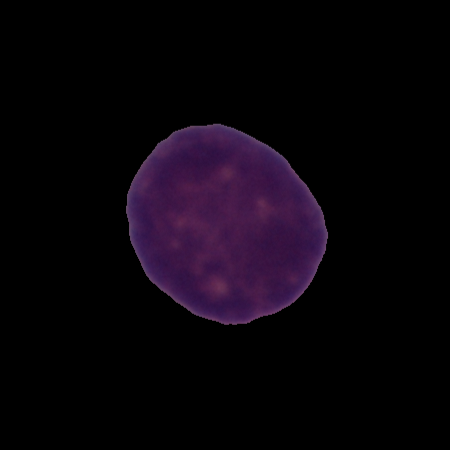
Label: healthy